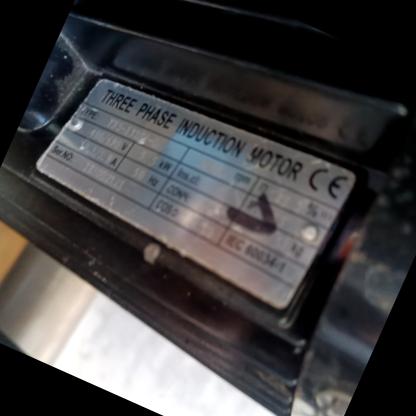
Klasa: tabliczka-znamionowa